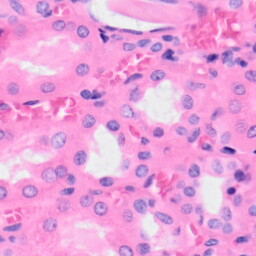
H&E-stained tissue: Kidney